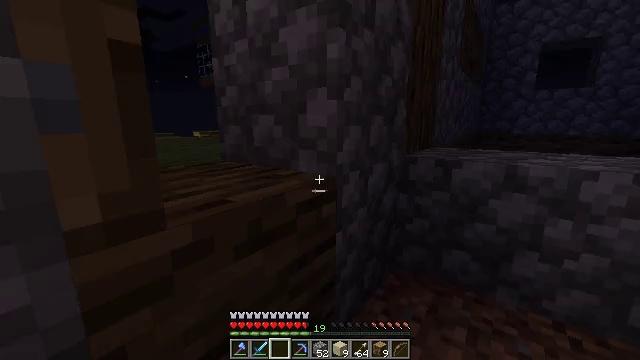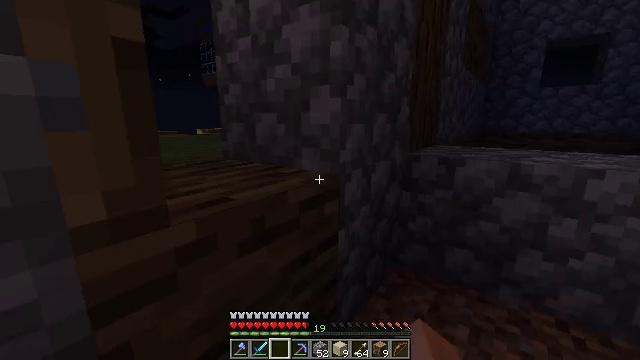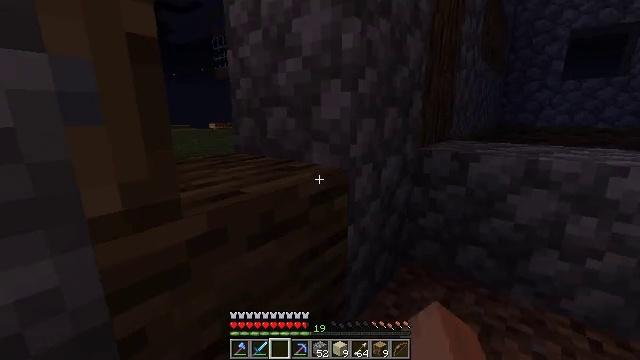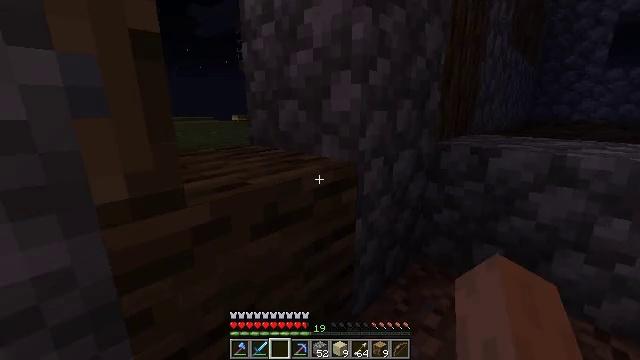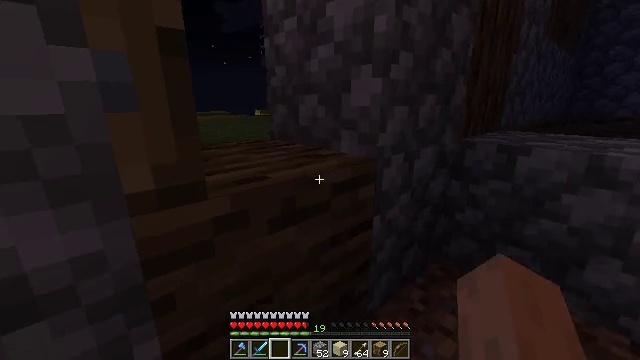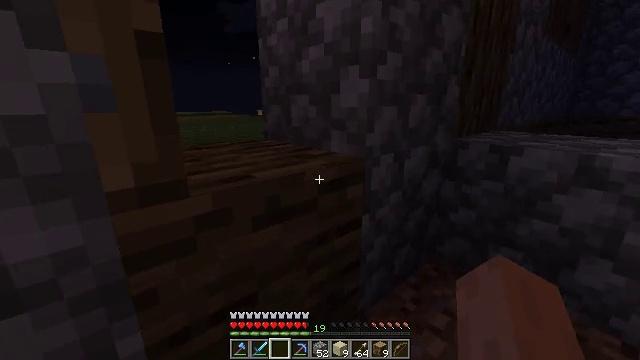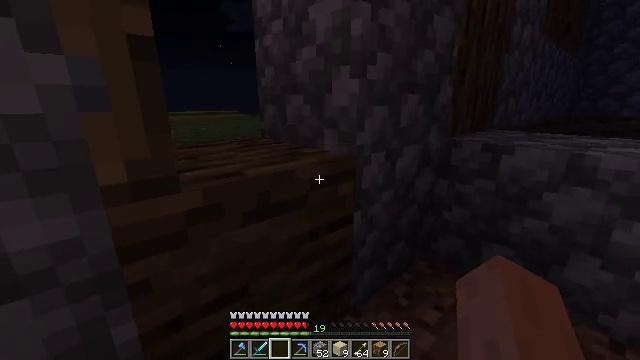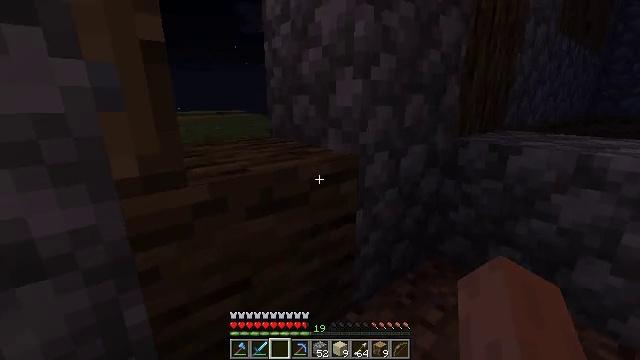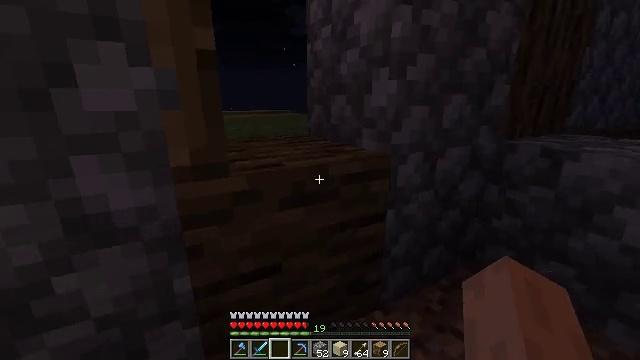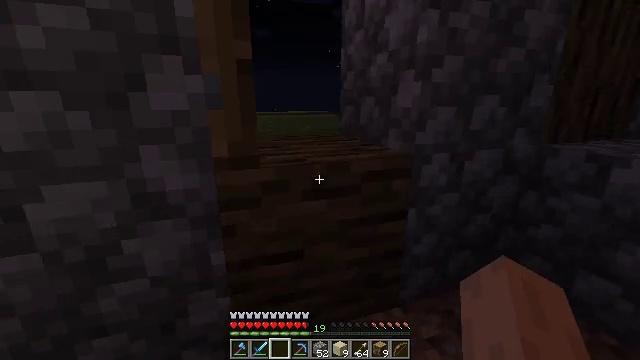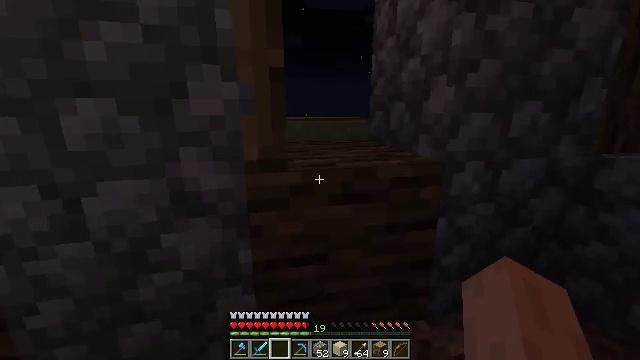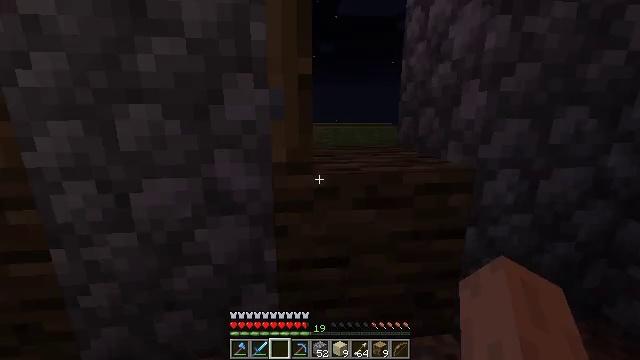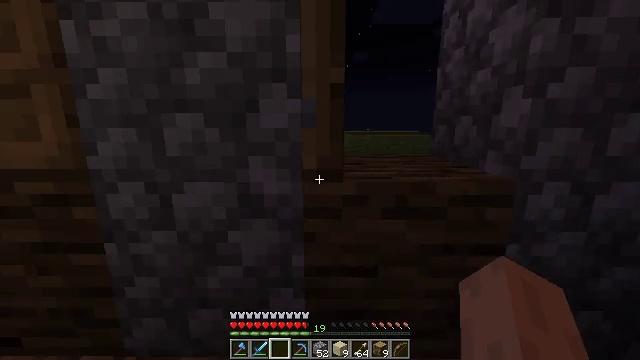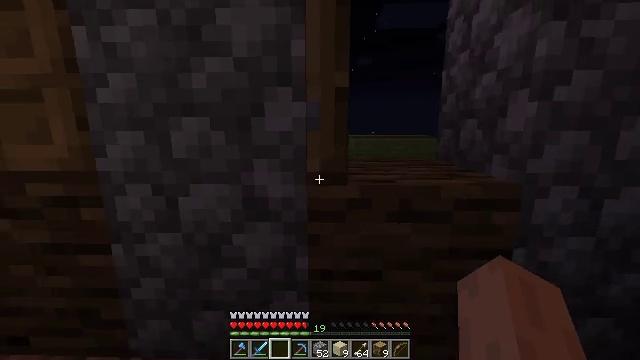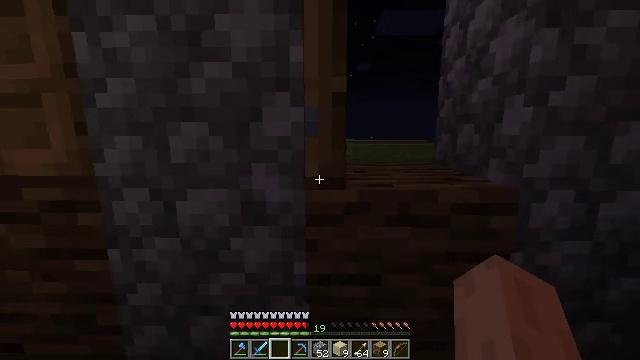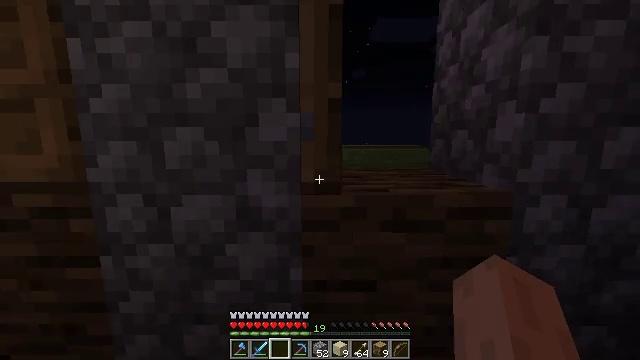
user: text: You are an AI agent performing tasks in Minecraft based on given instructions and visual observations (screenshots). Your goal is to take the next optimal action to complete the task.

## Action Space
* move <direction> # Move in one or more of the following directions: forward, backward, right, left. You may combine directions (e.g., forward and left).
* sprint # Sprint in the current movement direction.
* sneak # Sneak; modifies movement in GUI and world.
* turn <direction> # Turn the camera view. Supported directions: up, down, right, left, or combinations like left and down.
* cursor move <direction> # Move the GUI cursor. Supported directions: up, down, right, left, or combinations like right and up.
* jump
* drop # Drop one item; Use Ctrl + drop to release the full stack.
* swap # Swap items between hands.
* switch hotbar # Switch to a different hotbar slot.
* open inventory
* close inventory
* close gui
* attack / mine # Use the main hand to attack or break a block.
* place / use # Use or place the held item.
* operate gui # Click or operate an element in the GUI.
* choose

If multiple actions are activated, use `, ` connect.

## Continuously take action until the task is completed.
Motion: motion action
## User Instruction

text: Mine the oak door to pick it up.
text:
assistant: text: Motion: sneak
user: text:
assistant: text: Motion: move right, sneak, turn left and down
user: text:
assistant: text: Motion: move right, sneak, turn left and down
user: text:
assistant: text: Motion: move right, sneak, turn left and down
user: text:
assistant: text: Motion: move back and move right, sneak
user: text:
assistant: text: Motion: move back and move right, sneak
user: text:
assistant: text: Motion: move back and move right, sneak, turn left
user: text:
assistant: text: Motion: move back and move right, sneak, turn left
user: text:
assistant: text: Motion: sneak, turn left
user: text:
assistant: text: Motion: sneak, turn left and up
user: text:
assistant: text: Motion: sneak, turn left and up
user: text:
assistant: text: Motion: sneak, turn left and up
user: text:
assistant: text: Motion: sneak, turn left
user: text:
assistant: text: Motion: sneak, turn up
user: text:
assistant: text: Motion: sneak, turn up
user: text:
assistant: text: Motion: sneak, turn right and up
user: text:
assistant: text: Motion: sneak
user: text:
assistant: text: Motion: sneak
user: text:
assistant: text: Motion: sneak, turn up
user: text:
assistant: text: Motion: no_op
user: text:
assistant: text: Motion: no_op
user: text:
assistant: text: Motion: no_op
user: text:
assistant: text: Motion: no_op
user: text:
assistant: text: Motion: no_op
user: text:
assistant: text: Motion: move back
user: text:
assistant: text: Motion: move back
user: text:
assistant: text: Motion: move back
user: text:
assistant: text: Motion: no_op
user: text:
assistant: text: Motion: no_op
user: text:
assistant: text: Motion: no_op